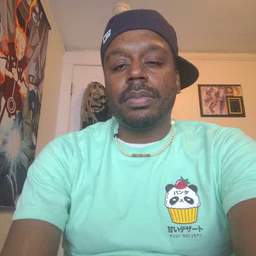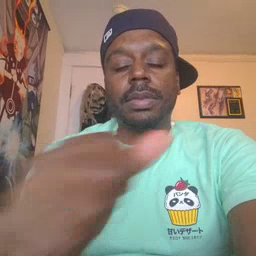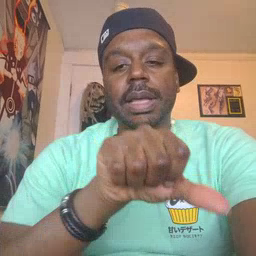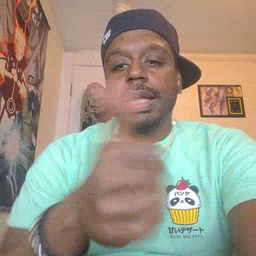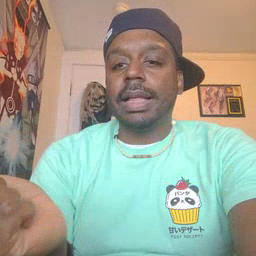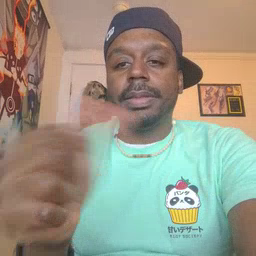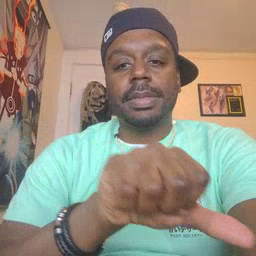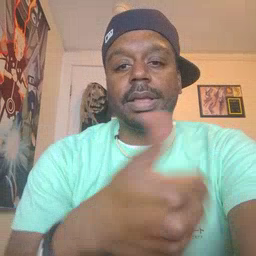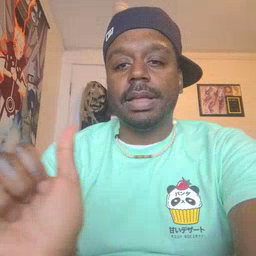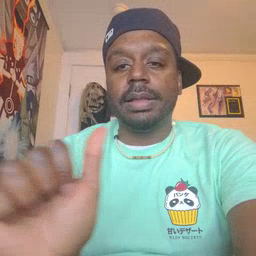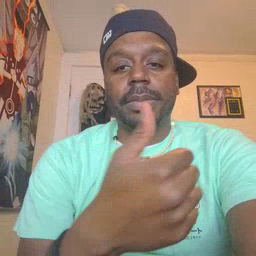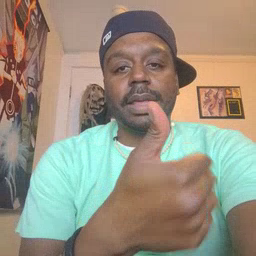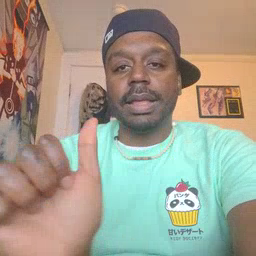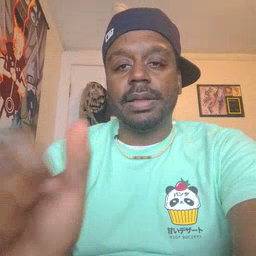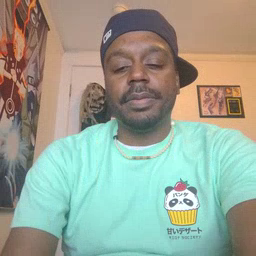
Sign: any